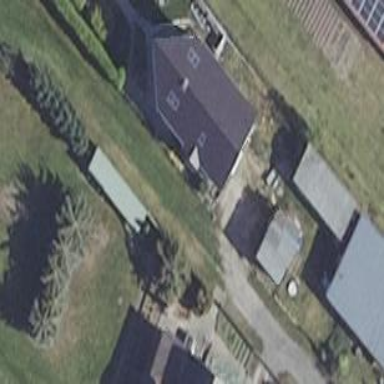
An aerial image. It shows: Shed.